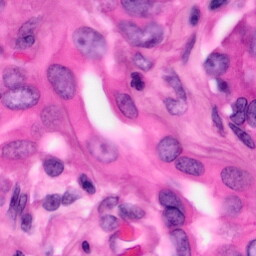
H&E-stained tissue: Pancreatic